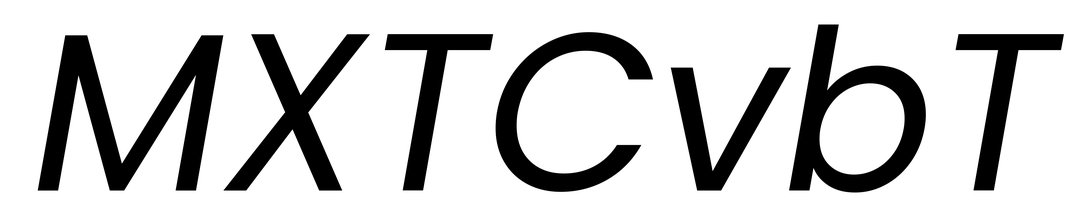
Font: Poppins-Italic